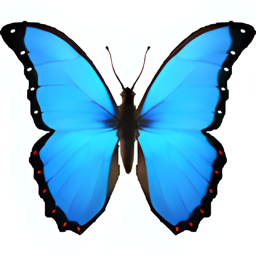
Name: butterfly
Emoji: 🦋
Group: Animals & Nature
Sub-group: animal-bug